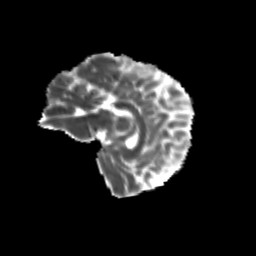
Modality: MD
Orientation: sagittal
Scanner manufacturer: siemens
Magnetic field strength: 3 T
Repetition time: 9.2 s
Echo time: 0.084 s